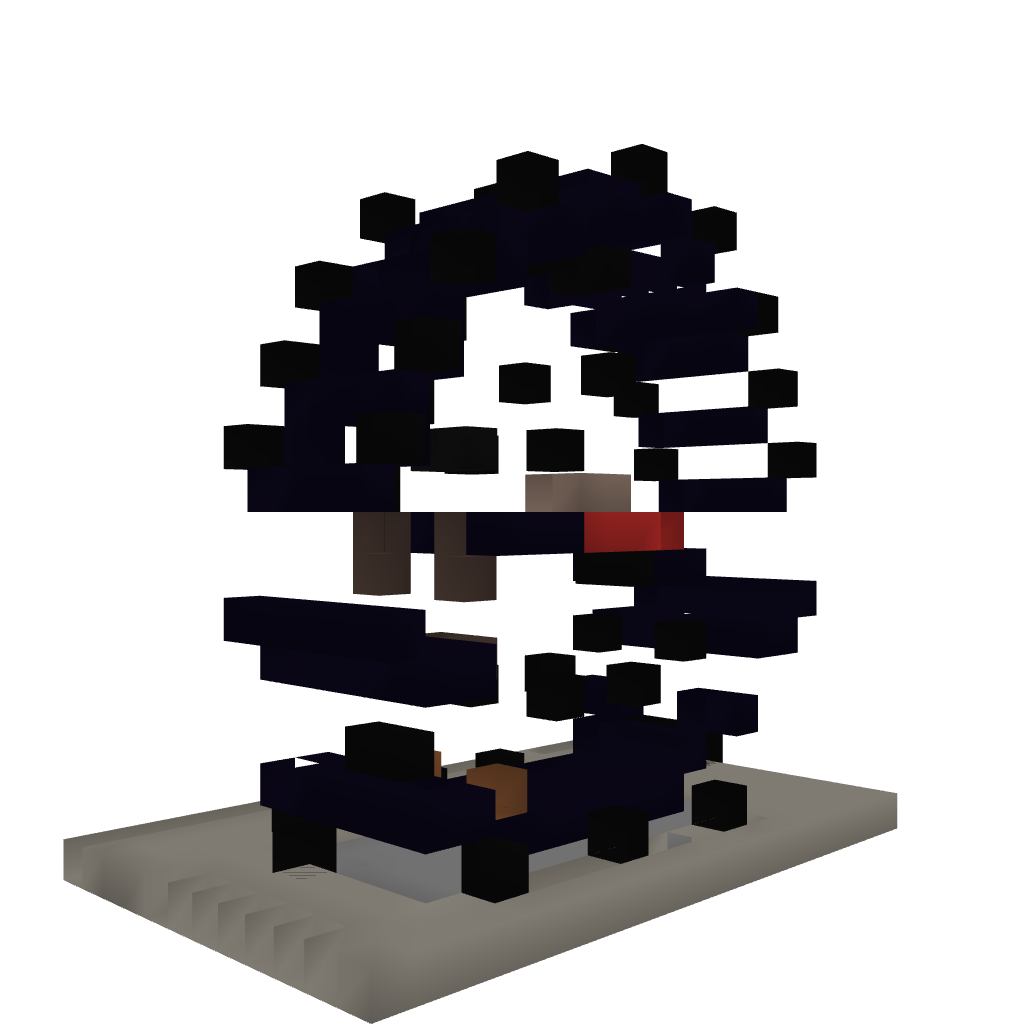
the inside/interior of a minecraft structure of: MB3 Mushroom house